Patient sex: F
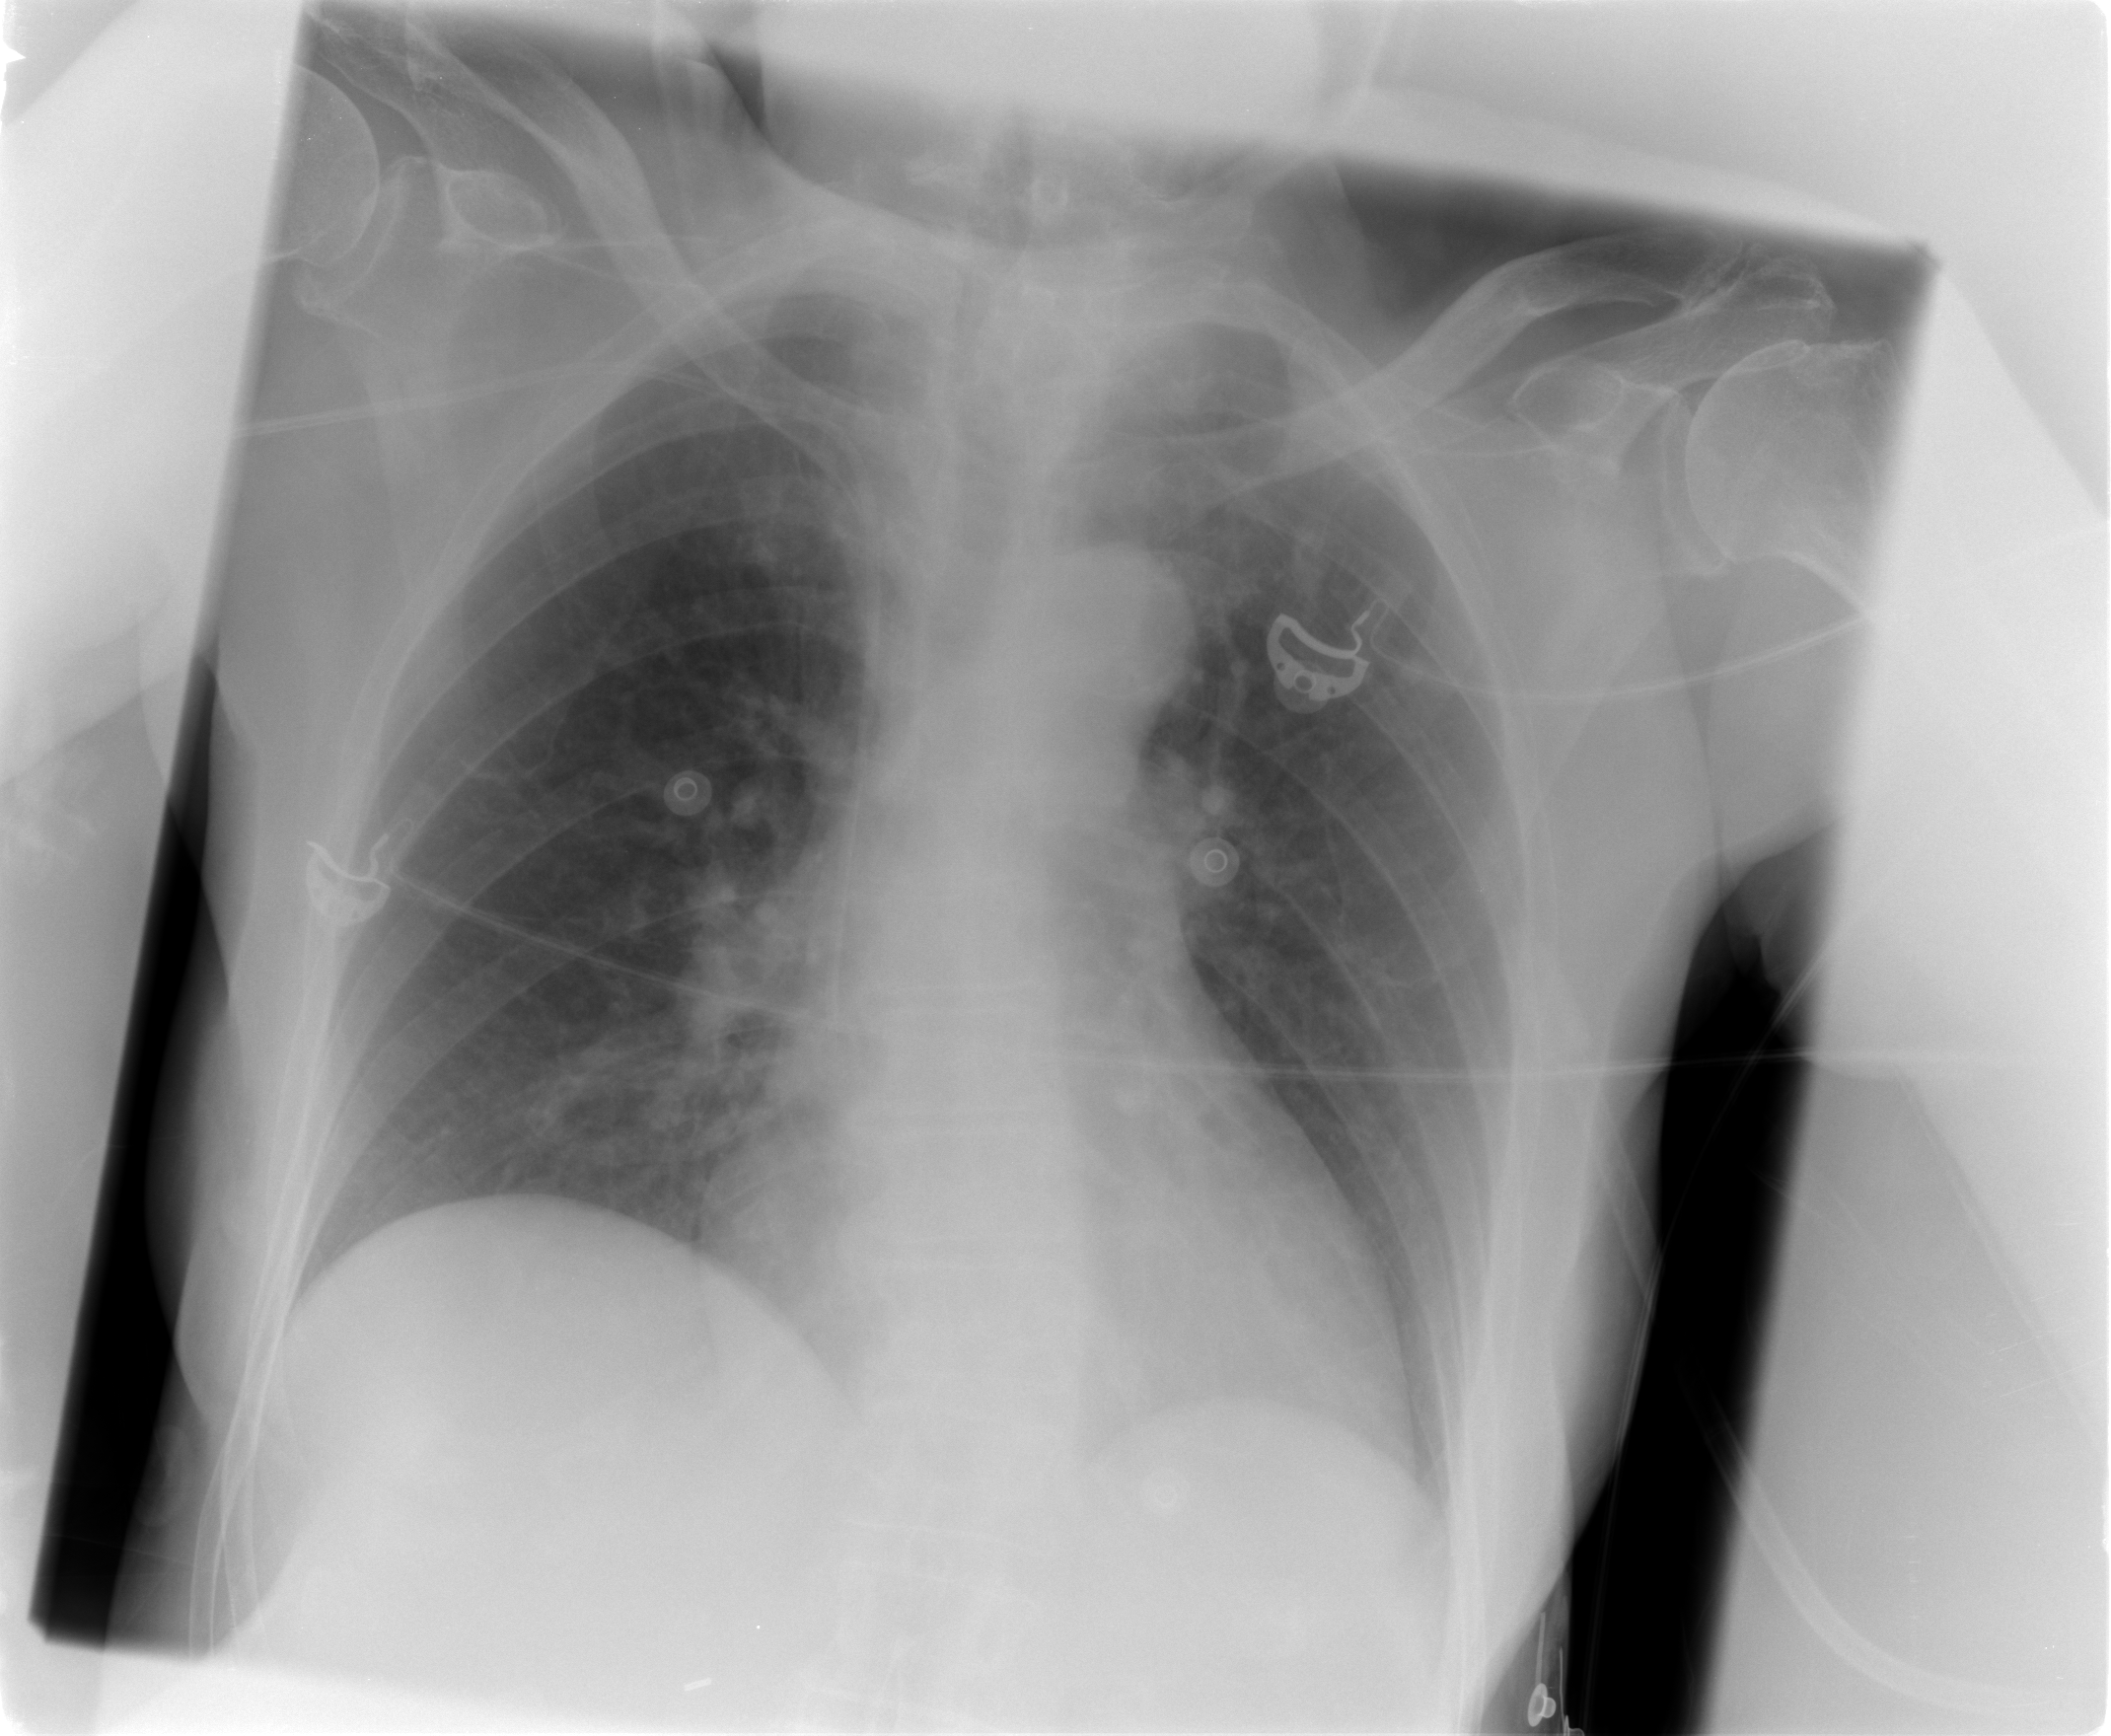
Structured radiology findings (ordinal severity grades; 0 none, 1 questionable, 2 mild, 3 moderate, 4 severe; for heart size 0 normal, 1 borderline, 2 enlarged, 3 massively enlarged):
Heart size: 0
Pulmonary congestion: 1
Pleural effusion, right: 0
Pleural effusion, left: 0
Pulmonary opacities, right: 0
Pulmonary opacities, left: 0
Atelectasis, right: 0
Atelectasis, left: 0